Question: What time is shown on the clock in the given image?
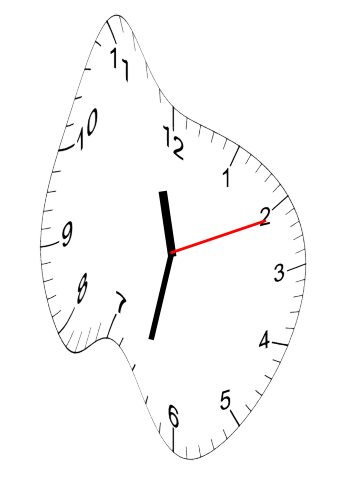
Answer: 11:32:11